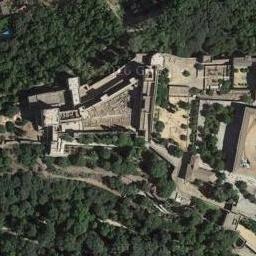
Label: palace